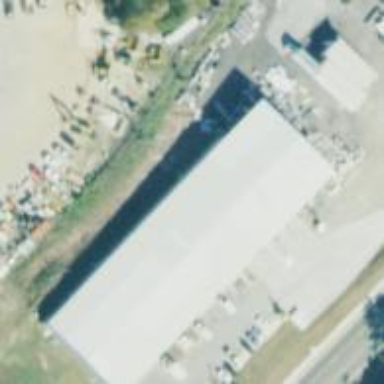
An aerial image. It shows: Warehouse.